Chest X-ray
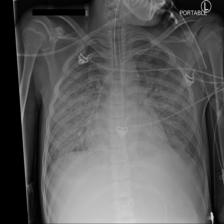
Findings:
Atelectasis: negative
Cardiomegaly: negative
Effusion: negative
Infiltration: positive
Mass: negative
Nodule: negative
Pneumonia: negative
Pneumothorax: negative
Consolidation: negative
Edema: negative
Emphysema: negative
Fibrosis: negative
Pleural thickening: negative
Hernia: negative